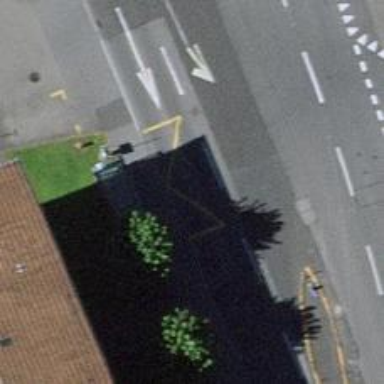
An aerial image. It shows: Public transport stop position.